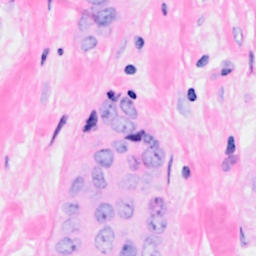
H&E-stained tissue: Breast